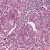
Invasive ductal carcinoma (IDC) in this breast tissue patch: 1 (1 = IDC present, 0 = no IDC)